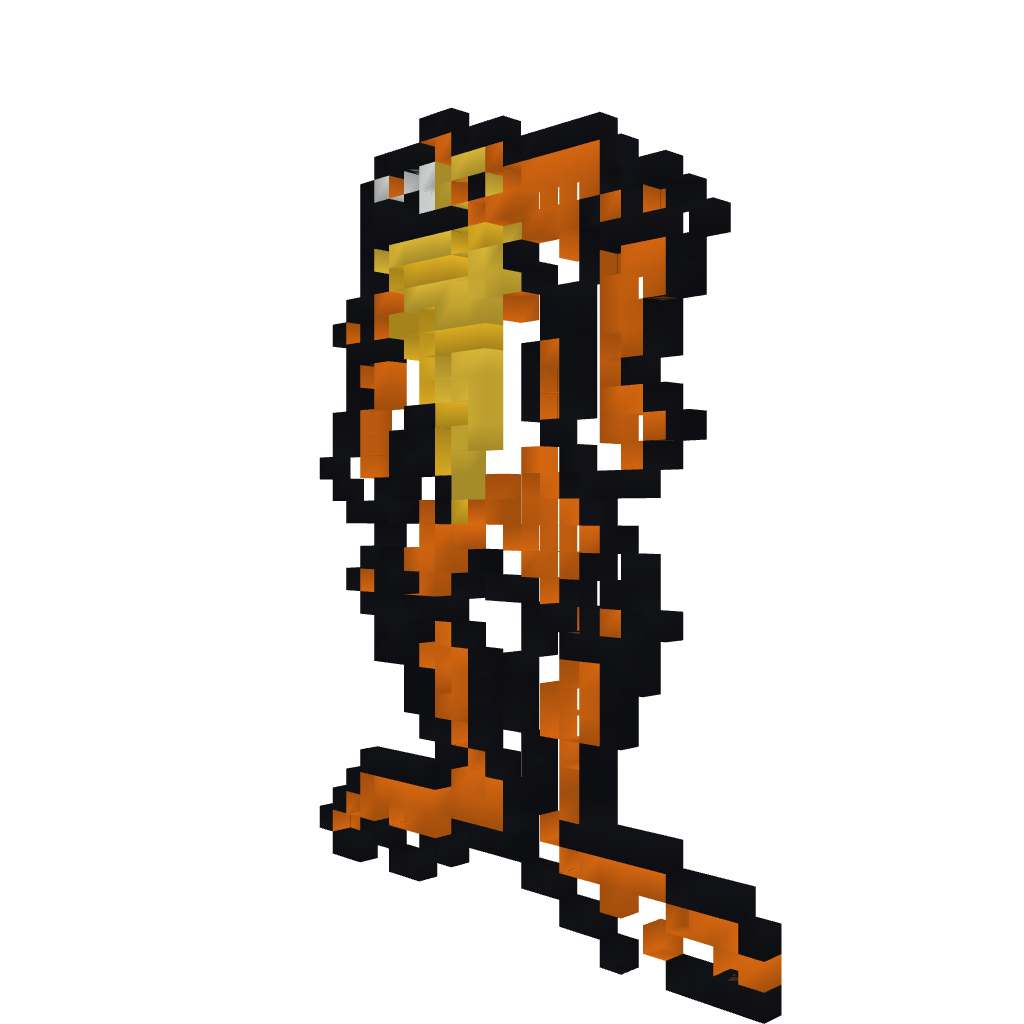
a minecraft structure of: Battletoads/NES-Zitz